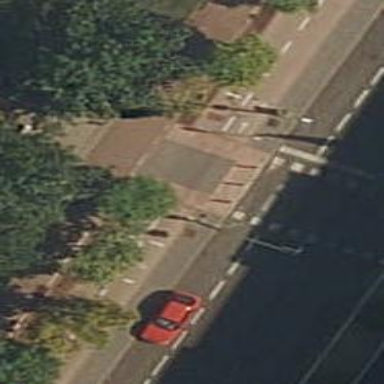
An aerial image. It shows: Asphalt cycleway with asphalt footpath.